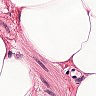
Metastatic tissue present: no